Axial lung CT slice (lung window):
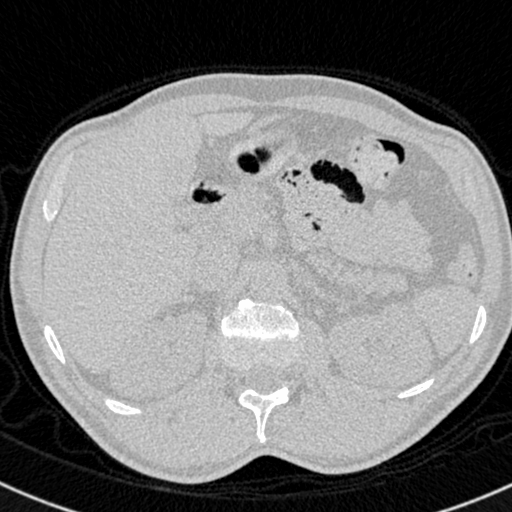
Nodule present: no